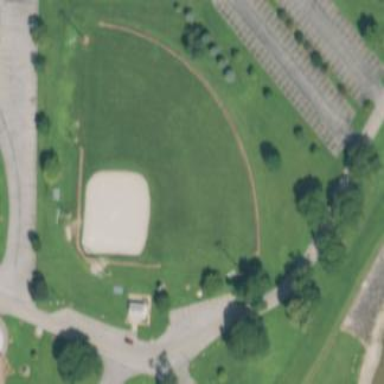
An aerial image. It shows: Baseball pitch for leisure and sports activities.